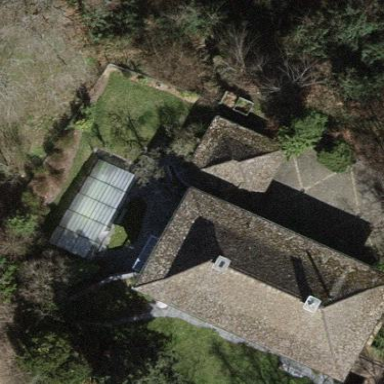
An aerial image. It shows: Building with hipped roof shape.